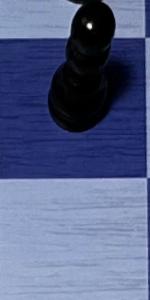
Label: Empty